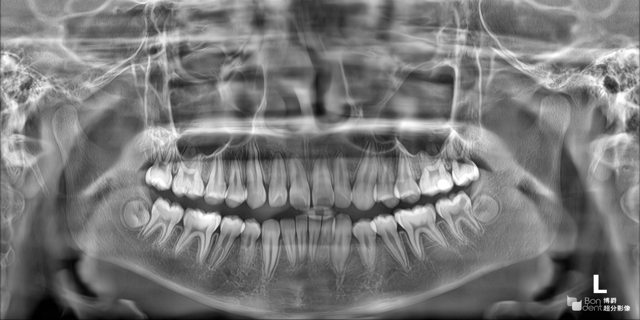
adult